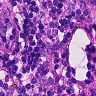
Metastatic tissue present: no